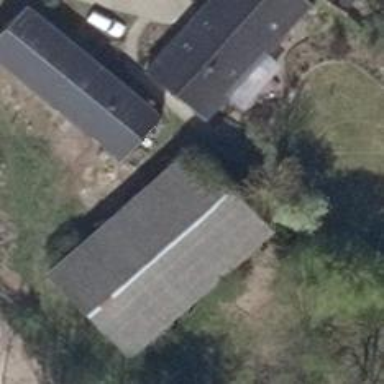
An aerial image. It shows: Cowshed building.